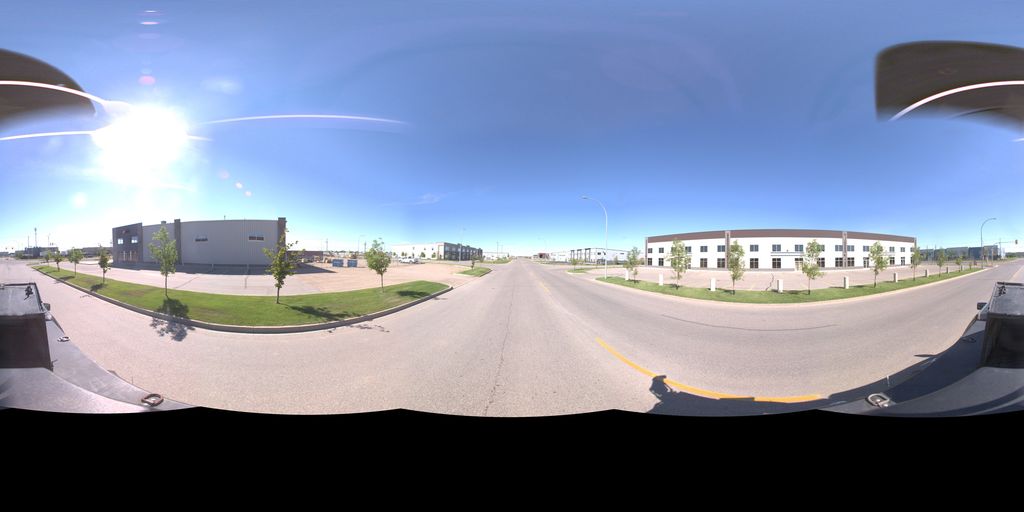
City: saskatoon